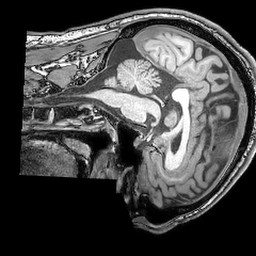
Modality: T1w
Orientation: sagittal
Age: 35
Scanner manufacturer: philips
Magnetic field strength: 3 T
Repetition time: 0.007 s
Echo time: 0.003501 s